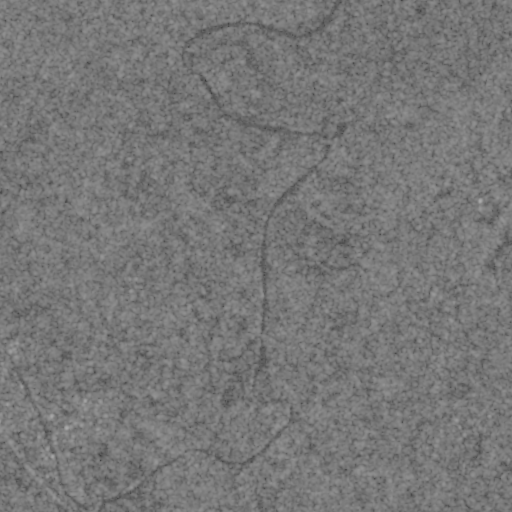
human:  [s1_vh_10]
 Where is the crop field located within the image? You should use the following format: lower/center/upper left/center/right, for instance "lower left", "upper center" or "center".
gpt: The crop field is located in the lower left of the image.
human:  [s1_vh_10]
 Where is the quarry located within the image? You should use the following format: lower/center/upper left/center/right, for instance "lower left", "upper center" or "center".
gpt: The quarry is located in the lower left of the image.
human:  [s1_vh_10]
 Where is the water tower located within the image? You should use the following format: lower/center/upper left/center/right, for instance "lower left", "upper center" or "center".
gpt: The water tower is located in the lower left of the image.
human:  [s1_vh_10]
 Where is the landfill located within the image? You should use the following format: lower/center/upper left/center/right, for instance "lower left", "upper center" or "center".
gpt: There is no landfill in the image.

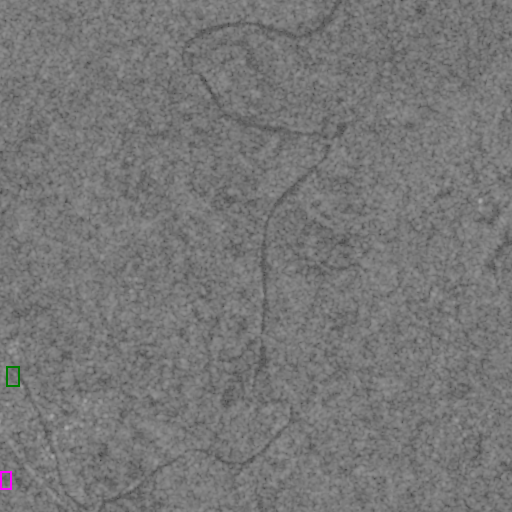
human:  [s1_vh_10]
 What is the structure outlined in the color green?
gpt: The structure outlined in green is a crop field.
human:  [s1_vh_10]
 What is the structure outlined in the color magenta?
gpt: The structure outlined in magenta is a quarry.
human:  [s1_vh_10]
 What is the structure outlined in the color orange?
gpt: There is no orange outline.